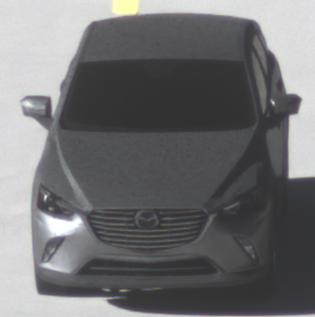
Make: Mazda
Model: CX-3 SKYACTIV-G 120
Detailed model: CX-3 (DK)
Model produced from: 2015/06
Model produced until: 2018/06
Doors: 5
Color: gray
Road condition: dry road
Daytime: morning or afternoon
Contrast: high contrast